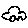
Label: car